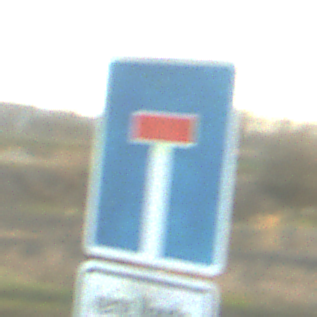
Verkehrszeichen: Sackgasse
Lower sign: HinweisGeaenderteVorfahrtVerkehrsfuehrungVerkehrsregelung3
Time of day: SunriseSunset
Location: Outdoor (Nature)
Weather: PartlyCloudy
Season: NotSpecified
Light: Natural